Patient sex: M
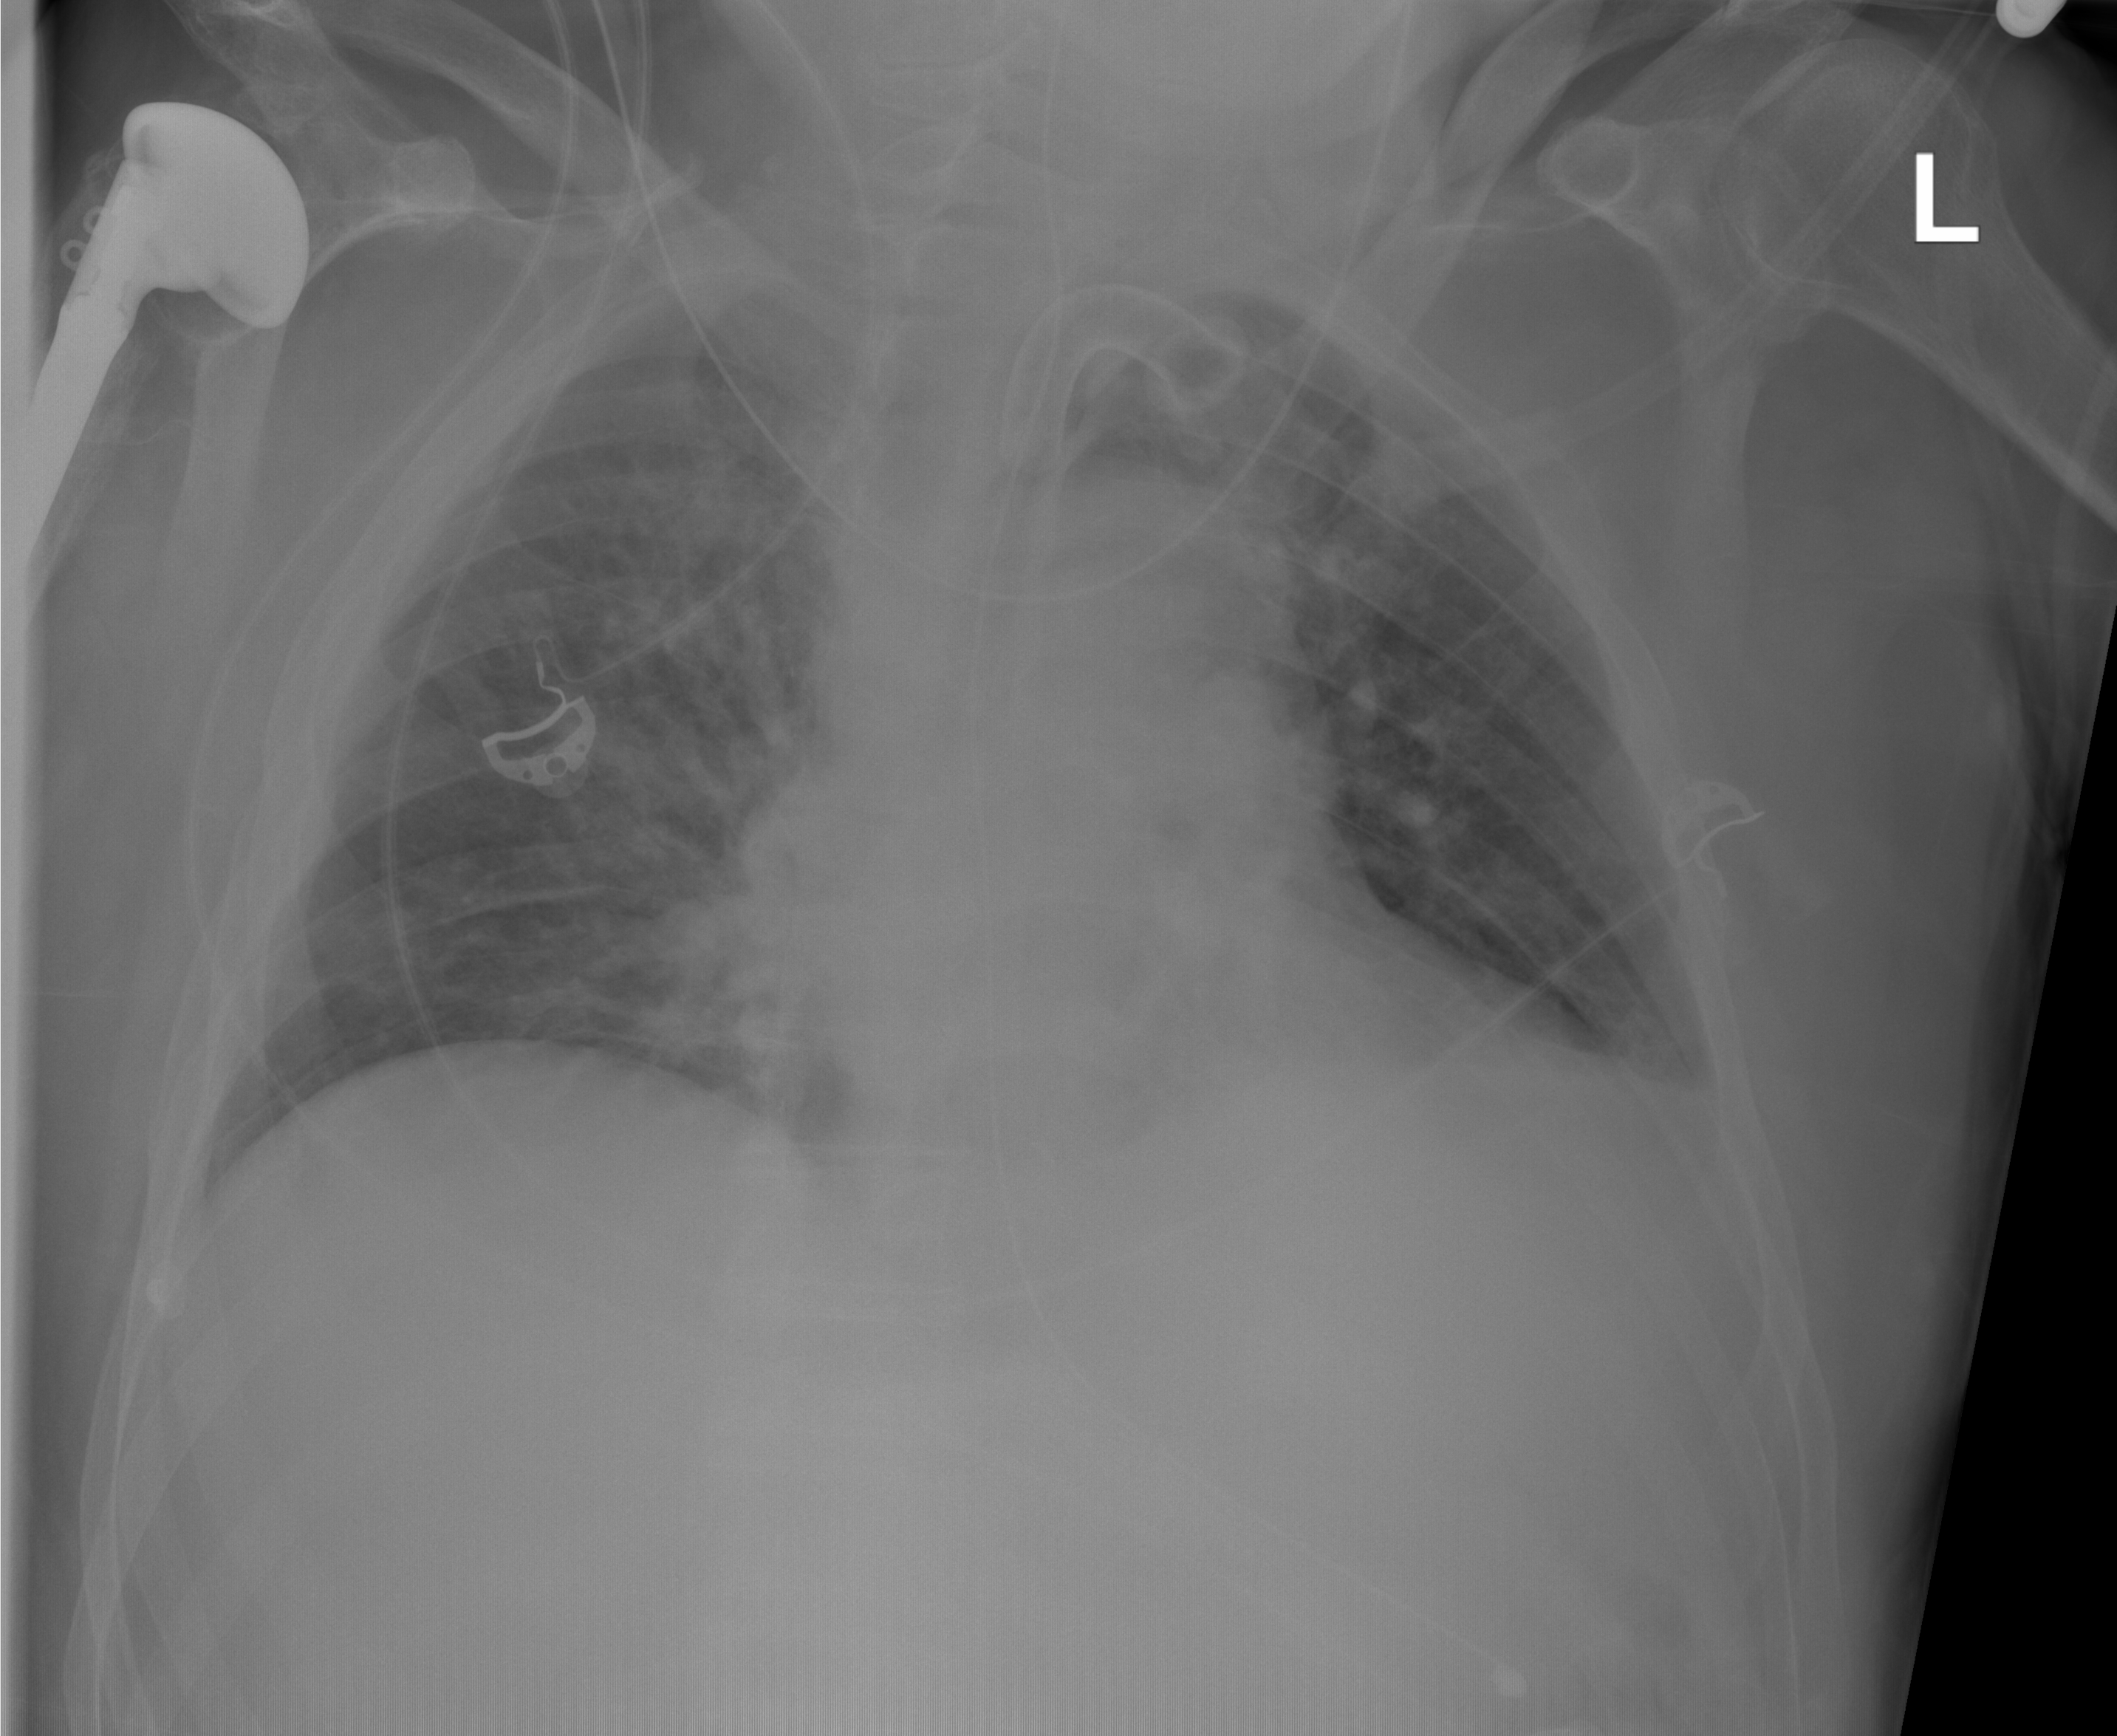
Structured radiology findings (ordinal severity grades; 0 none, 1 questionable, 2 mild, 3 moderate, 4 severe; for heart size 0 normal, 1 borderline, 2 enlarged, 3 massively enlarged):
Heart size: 2
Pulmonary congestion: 3
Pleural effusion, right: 0
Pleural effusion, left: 1
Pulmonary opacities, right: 3
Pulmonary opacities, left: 1
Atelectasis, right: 2
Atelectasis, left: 2